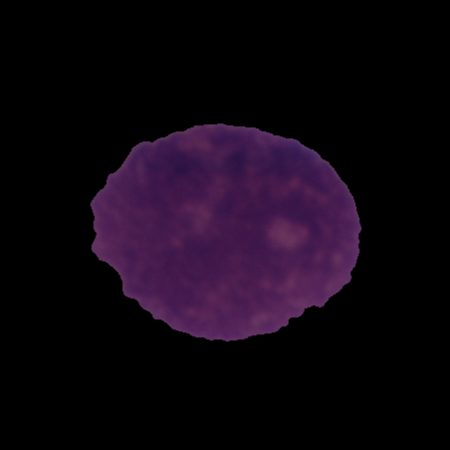
Label: cancer